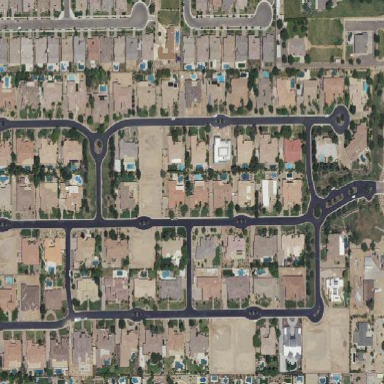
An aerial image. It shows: Residential area within neighborhood.